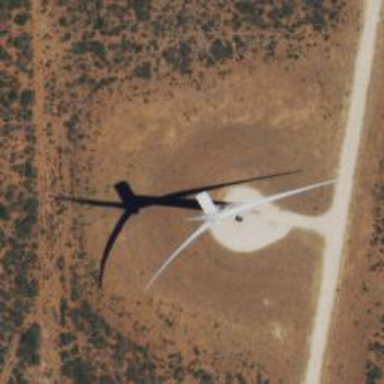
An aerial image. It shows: Wind turbine generator that utilizes wind as its source for generating electricity. It is of the horizontal axis type.